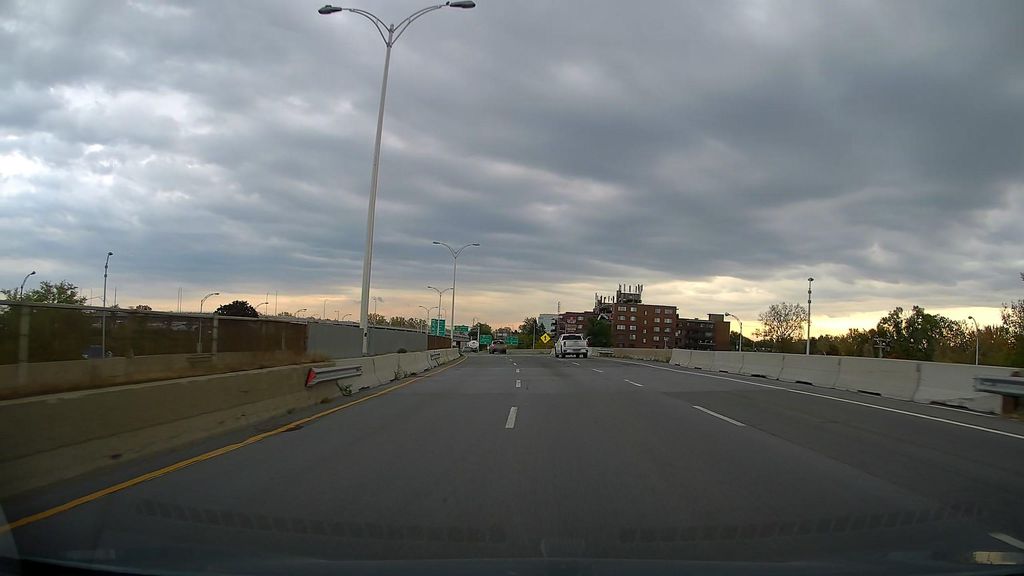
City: montreal